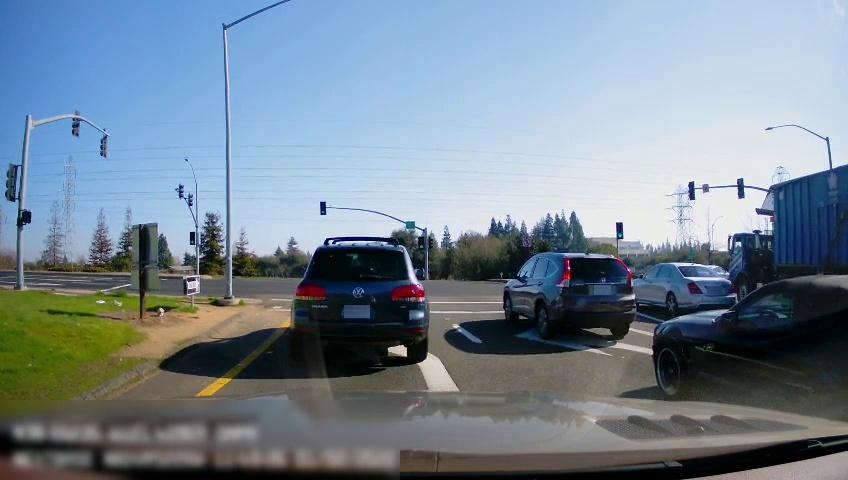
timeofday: Day
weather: Sunny
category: Drivable Space
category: Vehicles | Truck
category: Vehicles | Car
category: Vehicles | Car
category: Vehicles | SUV
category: Vehicles | SUV
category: Lanes | Current Lane
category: Lanes | Current Lane
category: Lanes | Alternate Lane
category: Lanes | Alternate Lane
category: Traffic | Lights
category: Traffic | Lights
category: Traffic | Lights
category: Traffic | Lights
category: Traffic | Lights
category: Traffic | Lights
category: Traffic | Lights
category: Traffic | Lights
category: Traffic | Lights
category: Traffic | Lights
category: Traffic | Signs
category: Traffic | Lights
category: Traffic | Lights
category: Traffic | Lights